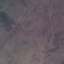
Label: HerbaceousVegetation